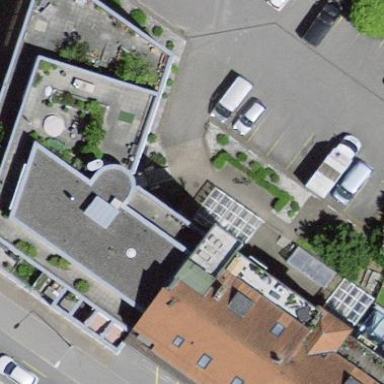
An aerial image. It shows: Flat-roofed building.